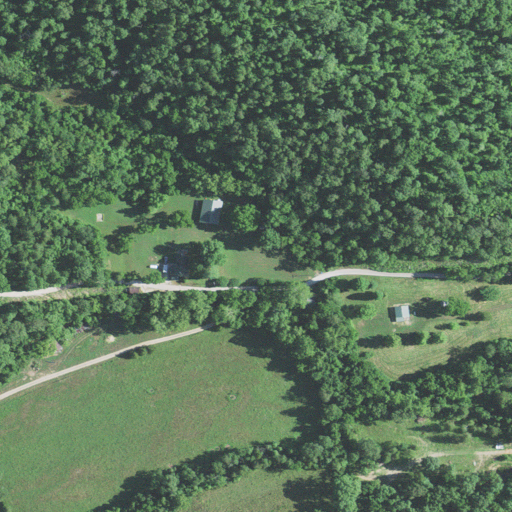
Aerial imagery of valley in Missouri named McNab Hollow containing deciduous forest, open development, pasture, mixed forest, evergreen forest, and shrub